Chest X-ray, AP view. Patient: 66 years old, sex M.
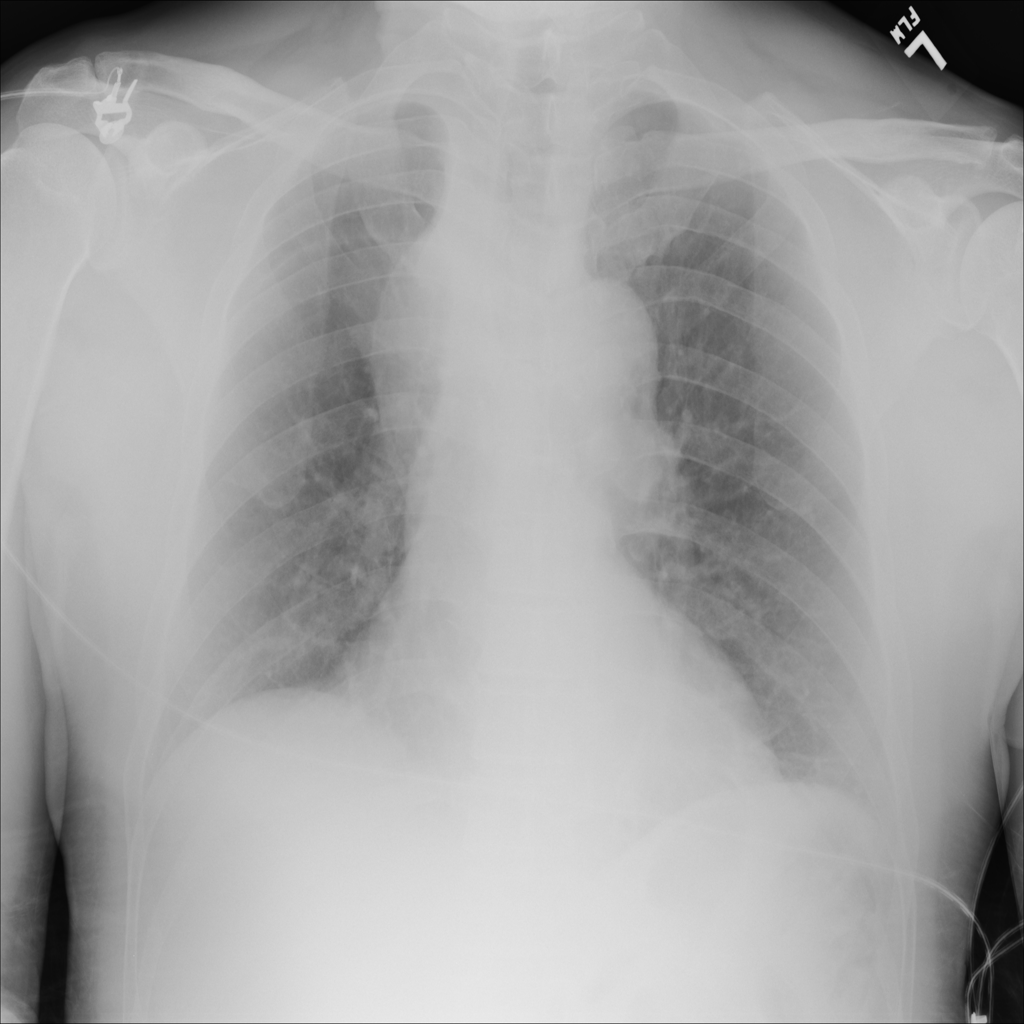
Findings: No Finding